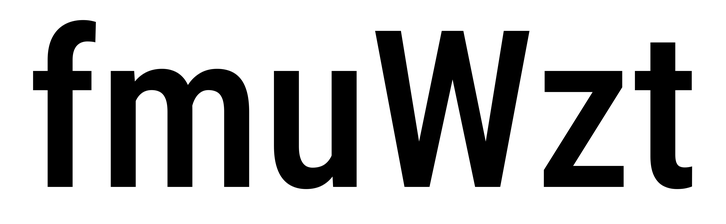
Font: Roboto_Condensed_Medium